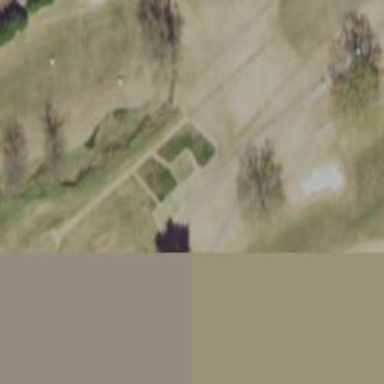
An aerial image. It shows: Serene golf path.